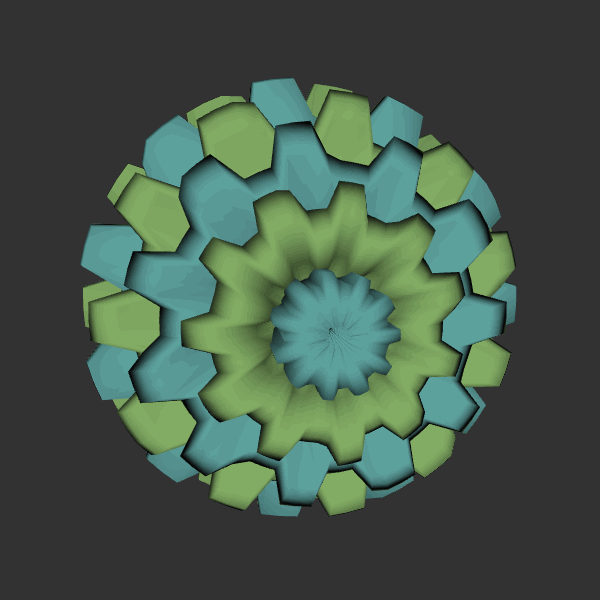
Background: dark